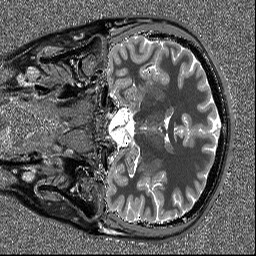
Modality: T1map
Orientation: coronal
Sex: male